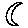
Label: moon